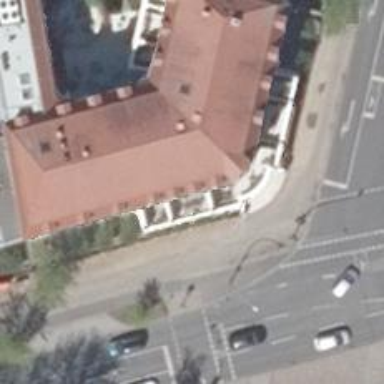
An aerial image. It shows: Restaurant.